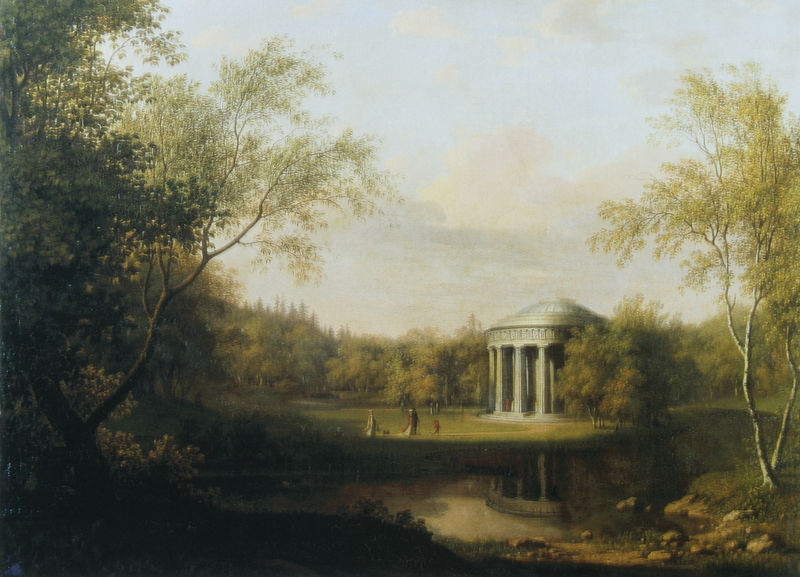
Titel: Aussicht in Pawlowsk mit Tempel der Freundschaft
Künstler: Karl Ferdinand von Kügelgen
Standort: St. Petersburg
Institution: Schloss Pawlowsk
Schlagwörter: baum, berg, blau, blätter, felsen, gemälde, himmel, laub, mann, schatten, wasser, weiß, wolken, bäume, fluss, frauen, gelb, grün, impressionismus, landschaft, menschen, ocker, sand, see, teich, ufer, äste, frau, grau, hell, kleid, licht, marmor, männer, schwarz, säule, säulen, anlage, dach, gebäude, gras, haus, hund, park, parkanlage, rasen, rot, tier, weg, wiese, wolke, beige, leute, architektur, stein, steine, spiegel, öl, ast, bach, baumstamm, birke, birken, erde, gräser, hügel, natur, spiegelung, stamm, strauch, zweige, busch, büsche, gewässer, sonne, sträucher, familie, kind, klassizismus, paar, blatt, england, renaissance, wald, zart, kinder, rund, garten, hellblau, küste, sommer, rahmung, passanten, jungen, laufen, fels, dunst, tag, nautr, picknick, spazieren, rand, kuppel, böschung, romantik, tannen, ölgemälde, staffage, freizeit, stufe, stufen, junge, frühling, reflexion, halle, berlin, münchen, spaziergang, findlinge, zweig, lichtung, staub, trand, tanne, flanieren, fries, sims, biedermeier, buchen, tümpel, rinde, hain, tempel, frühjahr, monopteros, pavillon, rundtempel, tholos, spaziergänger, undeutlich, eichen, pavillion, romantisme, paysage, buche, englischer garten, laube, findling, repoussoir, im grünen, säulengang, pastel, rotunde, rundgang, pastellig, gartenkunst, englischer landschaftsgarten, flaneur, flaneure, steien, pavilion, jardin, reynolds, stowe, ufers, temple, menopteros, denkmala, dezent, meopteros, natut, neo classique, parkanlag, rotonde, rundtmpel, lusthaus, gartenkunstgeschichte, konzertmuschel, säulenhaus, bieke